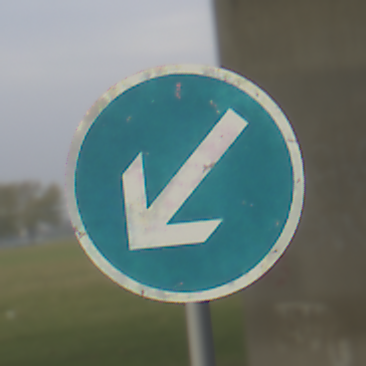
Verkehrszeichen: VorgeschriebeneVorbeifahrtLinks
Umgebung: Outdoor, Suburban
Tageszeit: SunriseSunset
Wetter: PartlyCloudy
Licht: Natural
Jahreszeit: NotSpecified
Kontrast: MediumContrast